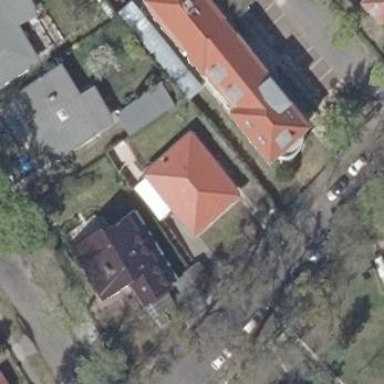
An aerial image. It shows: Detached building with pyramidal roof shape.